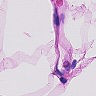
Metastatic tissue present: no